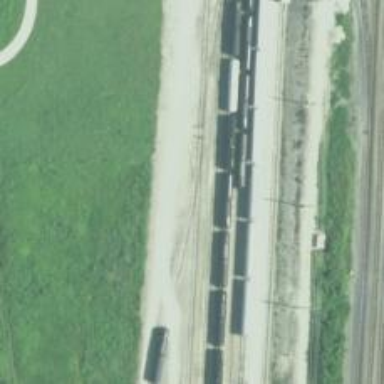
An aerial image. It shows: Railway yard.